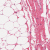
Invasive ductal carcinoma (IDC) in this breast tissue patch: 0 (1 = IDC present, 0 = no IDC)